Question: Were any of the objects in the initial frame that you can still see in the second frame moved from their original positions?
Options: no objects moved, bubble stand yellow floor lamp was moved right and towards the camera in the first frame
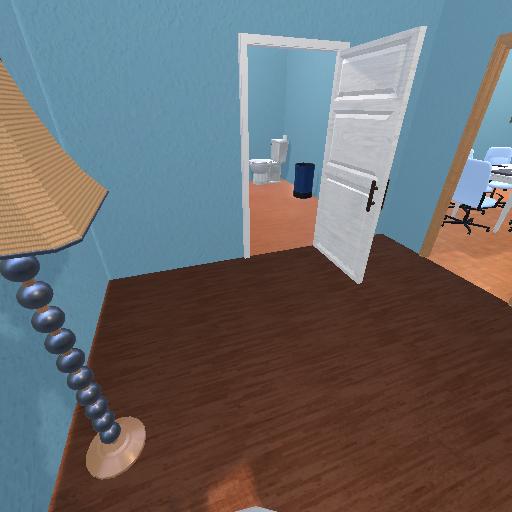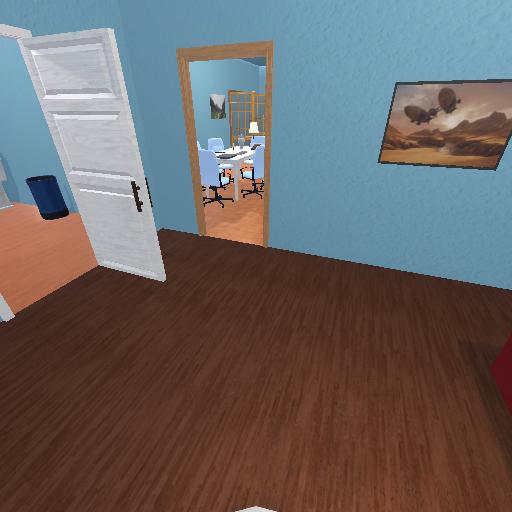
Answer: no objects moved